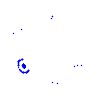
Particle: electron